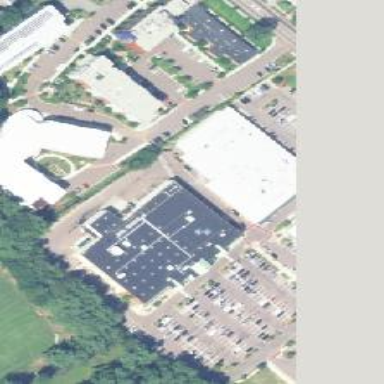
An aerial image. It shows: Commercial building.